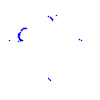
Particle: kaon